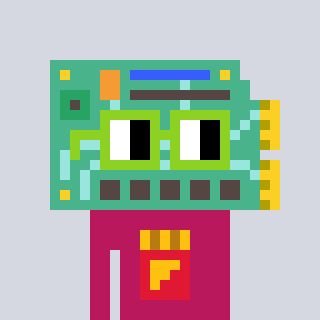
a pixel art character with square light green glasses, a chipboard-shaped head and a darkpink-colored body on a cool background